Question: I let the user set a start and an end time for a repeating alarm, e.g. from 2:30 PM to 4:30 PM every day. I can set the alarm to go off at the specified start time but how can I stop it at the end time?
I guess I should handle this in the Broadcast Receiver class where I get the extra and compare it to the system time, but I cannot cancel here the alarm the way I cancel it in an activity.
This is an example of how I set the alarm:
'''
Intent intent = new Intent(NewSchedule.this, RepeatingAlarm.class);
intent.putExtra("endTime", cal_alarmend.getTimeInMillis()/1000);
PendingIntent sender = PendingIntent.getBroadcast(NewSchedule.this, REQUEST_CODE, intent, 0);
AlarmManager am = (AlarmManager)getSystemService(ALARM_SERVICE);
am.setRepeating(AlarmManager.RTC_WAKEUP, cal_alarmstart.getTimeInMillis(), 6000, sender);
'''
The receiver class:
'''
public class RepeatingAlarm extends BroadcastReceiver {
@Override
public void onReceive(Context context, Intent intent) {
Toast.makeText(context, "repeating_received", Toast.LENGTH_SHORT).show();
long now = System.currentTimeMillis();
Bundle b = intent.getExtras();
long end = b.getLong("endTime");
Log.i("now", now + "");
Log.i("end", end + "");
if (now > end)
{
???????
}
}
}
'''
Why cannot I cancel the alarm in the onReceive() in the BroadcastReceiver?
'''
public class RepeatingAlarm extends BroadcastReceiver {
@Override
public void onReceive(Context context, Intent intent) {
Toast.makeText(context, "repeating_received", Toast.LENGTH_SHORT).show();
long now = System.currentTimeMillis();
Bundle b = intent.getExtras();
long end = b.getLong("endTime");
int rc = b.getInt("reqCode");
Log.i("rc", rc + "");
long n = now/1000;
long e = end;
Log.i("now", n + "");
Log.i("end", e + "");
if (n > e)
{
Log.i("STATUS", "now > end " + n + ">" + e);
Intent intentstart = new Intent();
PendingIntent senderstart = PendingIntent.getBroadcast(context, rc, intentstart, PendingIntent.FLAG_CANCEL_CURRENT);
AlarmManager am = (AlarmManager)context.getSystemService(Context.ALARM_SERVICE);
am.cancel(senderstart);
}
else
{
Log.i("STATUS", "now <= end " + n + "<=" + e);
}
}
}
'''
I doublechecked the stacktrace and the rc is exactly the same request code I used to start the alarm.
This is the stacktrace:

After this, the alarm should have been cancelled, but I still get the Toast message.
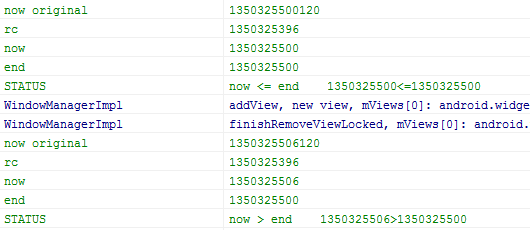
Answer: > I cannot cancel here the alarm the way I cancel it in an activity
AFAIK, you can. More accurately, I do not see what would be a problem.
> And this is how I cancel the alarm in an activity
That code sets an alarm. It does not cancel it. To cancel an alarm, create a 'PendingIntent' with the same type (e.g., 'getBroadcast()') on an equivalent 'Intent' (everything but the extras), and call 'cancel()' on the 'AlarmManager'.